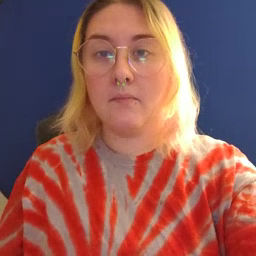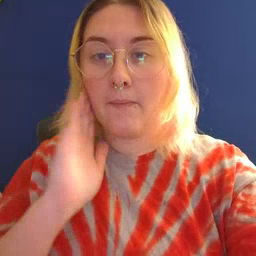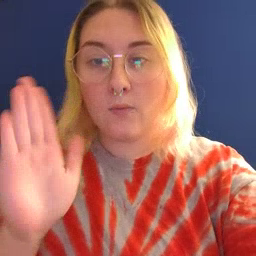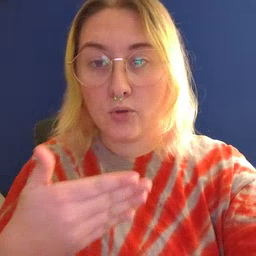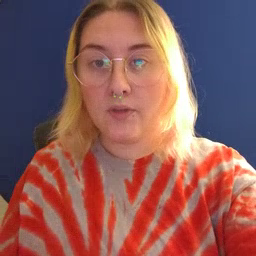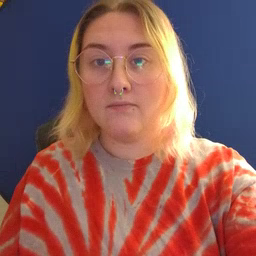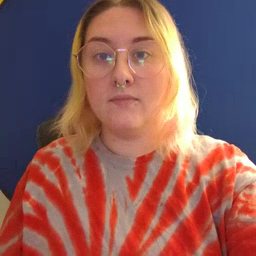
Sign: bedroom